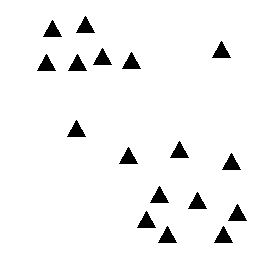
Squares: 0
Triangles: 17
Stars: 0
Total shapes: 17